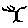
Label: tree